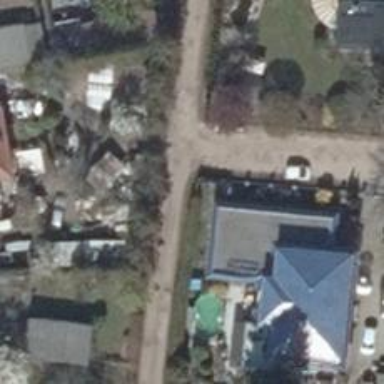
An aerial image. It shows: Residential road with compacted surface.